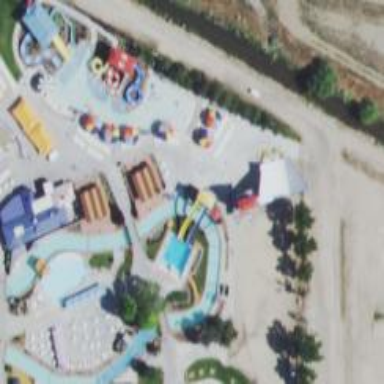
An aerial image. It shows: Water slide attraction.